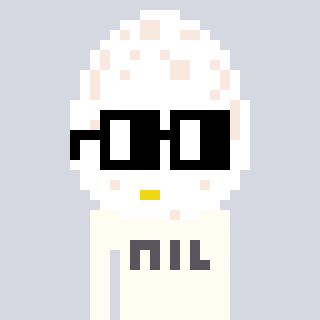
a pixel art character with square black glasses, a egg-shaped head and a grayscale-colored body on a cool background